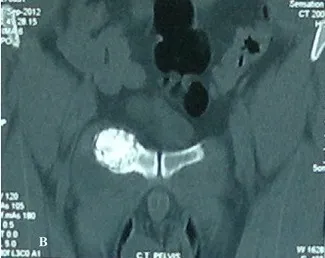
B) Noncontrast computed tomography of pelvis showing exostosis of 3x2.5 cm involving the right superior pubic ramus.
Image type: radiology (ct)